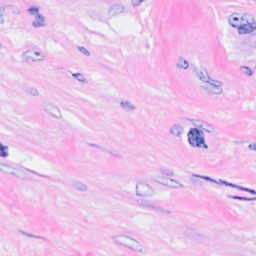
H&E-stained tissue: Breast